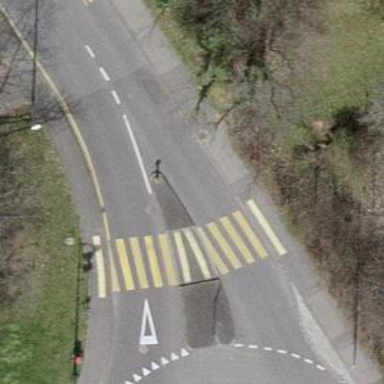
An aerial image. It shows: Uncontrolled zebra crossing on the road.